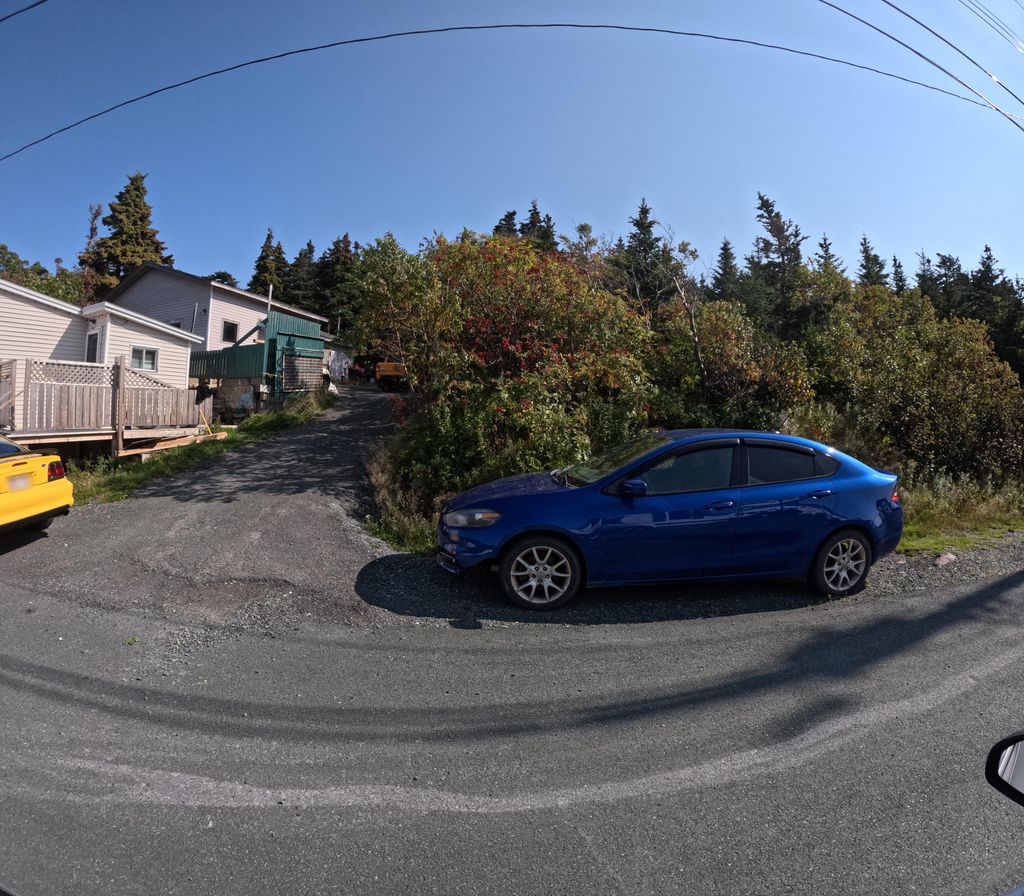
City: st_johns